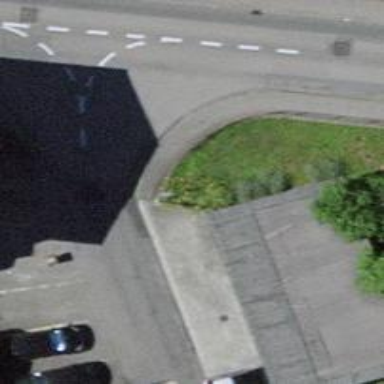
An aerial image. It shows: Kerb barrier.